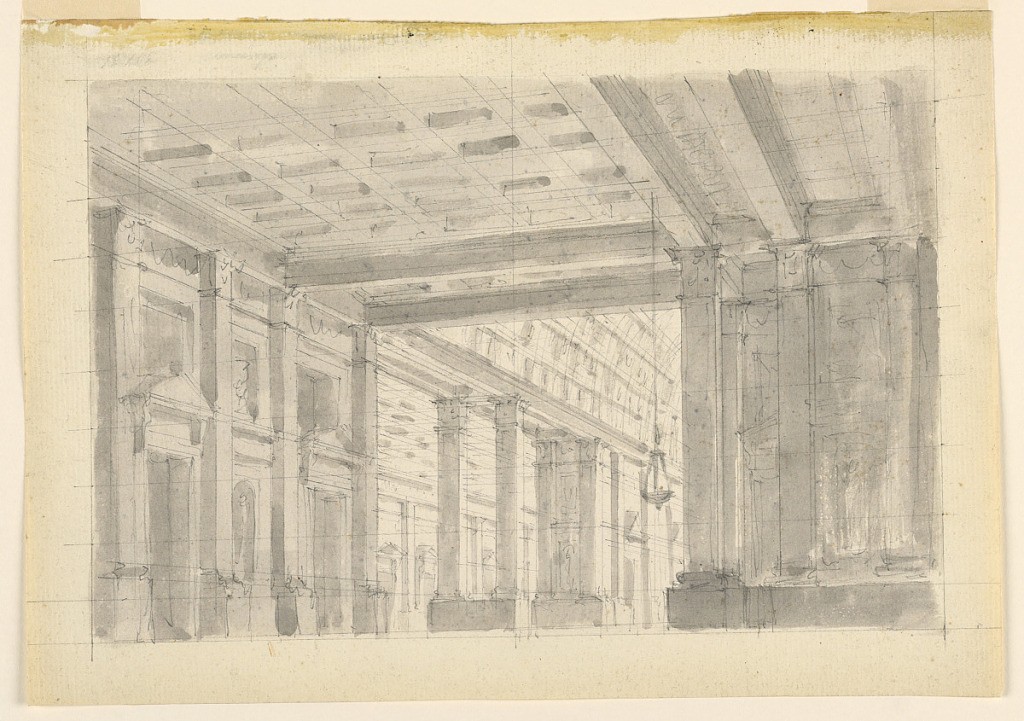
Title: Stage Design
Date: ca. 1760
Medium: Pen and ink, ink wash on paper
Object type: Drawing
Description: Sketch in perspective of vestibule with coffered ceiling, beyond which is a large hall with vaulted ceiling.